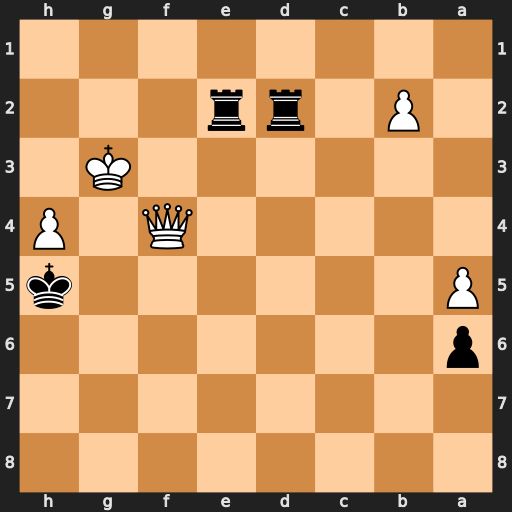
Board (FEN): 8/8/p7/P6k/5Q1P/6K1/1P1rr3/8
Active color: b
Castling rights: -
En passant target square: -
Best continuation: Rd3+ Qf3+ Rxf3+